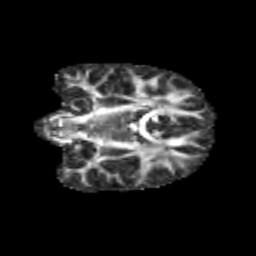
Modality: FA
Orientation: coronal
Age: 10
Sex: female
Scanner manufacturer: siemens
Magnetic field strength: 3 T
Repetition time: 3.8 s
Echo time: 0.07 s